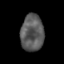
Tissue: skin
Cell type: Epithelial cells
Senescence score: 0.2852
Nuclear area (px): 828
Mean DAPI intensity: 90.296